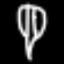
Label: leaf